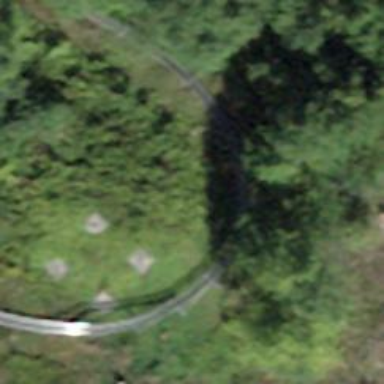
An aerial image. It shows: Summer toboggan attraction that is popular tourism spot.